Question: I'm transferring an XML from one system to the other and modify just a few values.
But while comparing input and output, I can see that also the value of an attributes has been changed automatically.
I receive following element with an attribute:
'''
<element coding_line="5508&gt;000000000000102608903458255+ 010851630&gt;"/>
'''
But when I then check my output, it has automatically been changed to this:
'''
<element coding_line="5508>000000000000102608903458255+ 010851630>"/>
'''
It seems that my system (WSO2) did un-escape the '&gt;' to '>'.
My Question is now -
Because I have not the permission to change this value. When I open the file in oXygen, it still seem to be a valid XML.
XML comparison:

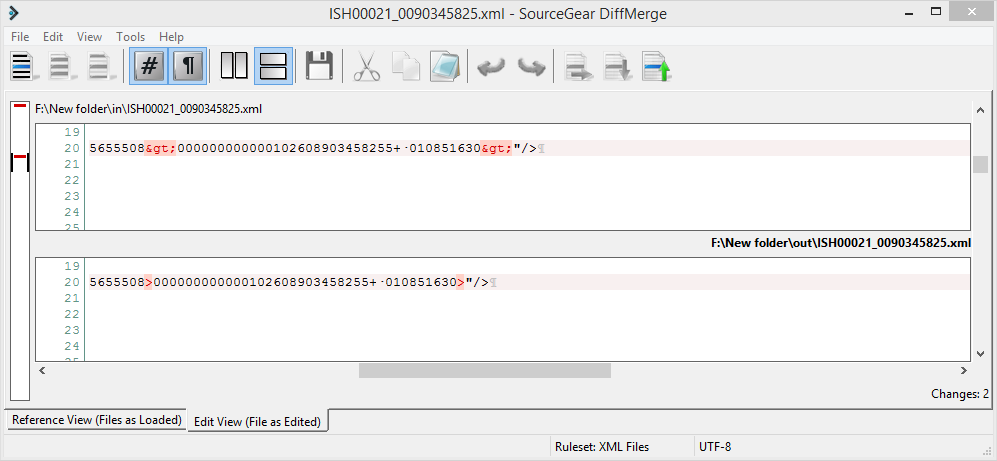
Answer: > My Question is now -
Yes, the presence of a literal '>' character in an XML attribute value is in line with the spec.
Therefore, upon parsing, these two XML samples represent equal documents:
'''
<xml attr="&gt;" />
'''
and
'''
<xml attr=">" />
'''
This fact, and quite a few others, like
- - - - -
cause that normal (i.e. plain-text oriented) DIFF tools are ineffective in comparing XML files.
There are diff tools made especially for XML. For example Microsoft has the <URL>.